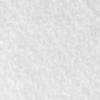
Label: no_change